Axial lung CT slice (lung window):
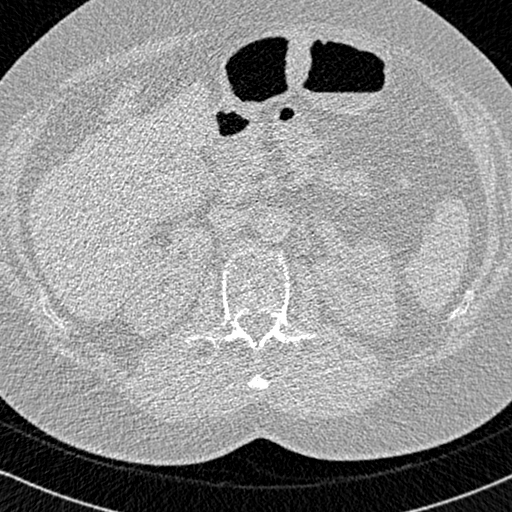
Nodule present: no